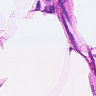
Metastatic tissue present: no